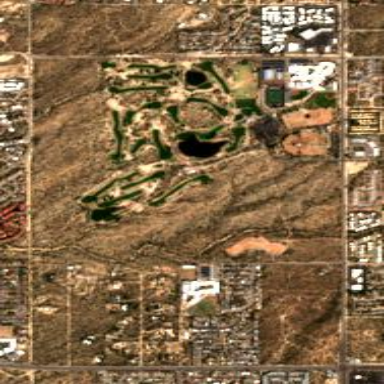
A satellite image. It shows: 18-hole golf course classified as leisure land.